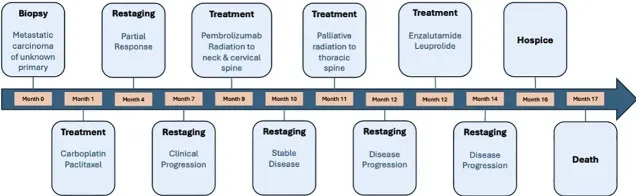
A timeline of the treatments our patient received throughout his treatment course. Time from the start of the first line of therapy to the occurrence of first relapse (PFS1) was 5 months and overall survival was 17 months.
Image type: chart (chart)